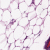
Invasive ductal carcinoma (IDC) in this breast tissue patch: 0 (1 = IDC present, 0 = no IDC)